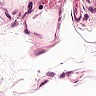
Metastatic tissue present: no